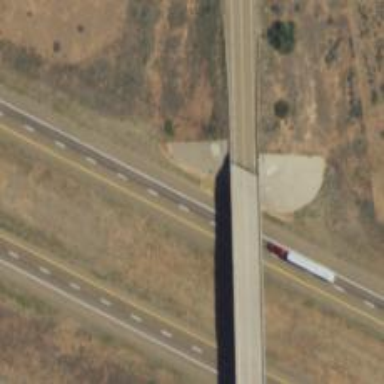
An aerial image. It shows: Viaduct on unclassified road with asphalt surface.